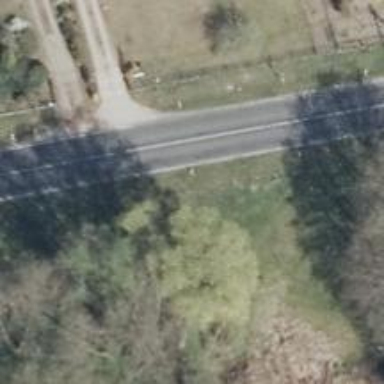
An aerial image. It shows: Secondary road.